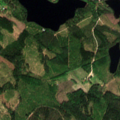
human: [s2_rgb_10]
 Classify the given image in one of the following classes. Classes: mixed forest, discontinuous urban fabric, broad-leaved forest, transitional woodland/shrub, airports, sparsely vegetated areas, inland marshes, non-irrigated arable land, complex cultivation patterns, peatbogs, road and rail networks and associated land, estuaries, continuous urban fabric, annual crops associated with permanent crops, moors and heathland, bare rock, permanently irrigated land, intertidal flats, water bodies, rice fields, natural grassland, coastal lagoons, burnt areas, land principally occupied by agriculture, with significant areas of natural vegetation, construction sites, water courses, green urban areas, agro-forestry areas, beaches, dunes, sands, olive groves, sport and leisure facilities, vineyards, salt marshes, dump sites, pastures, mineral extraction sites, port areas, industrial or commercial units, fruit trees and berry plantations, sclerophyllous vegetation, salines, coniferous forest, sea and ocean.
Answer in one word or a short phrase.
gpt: coniferous forest, mixed forest, transitional woodland/shrub, water bodies